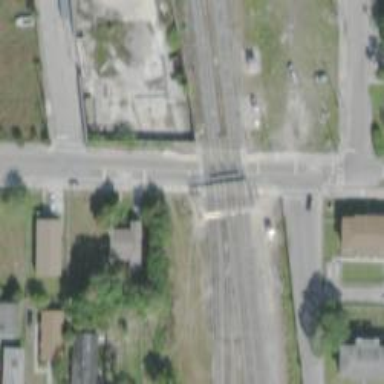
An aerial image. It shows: Railway crossing.